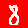
Digit: 8